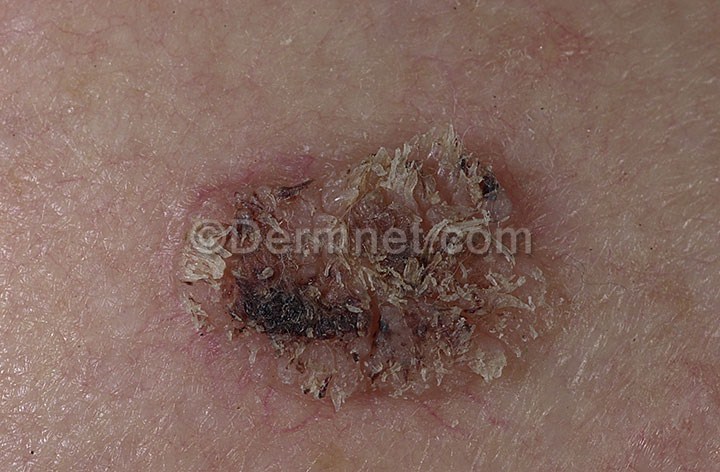
Disease: Seborrheic Keratoses and other Benign Tumors